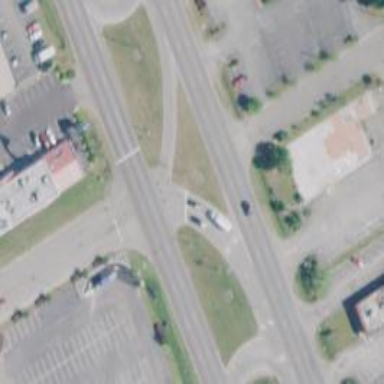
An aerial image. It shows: Trunk link highway.